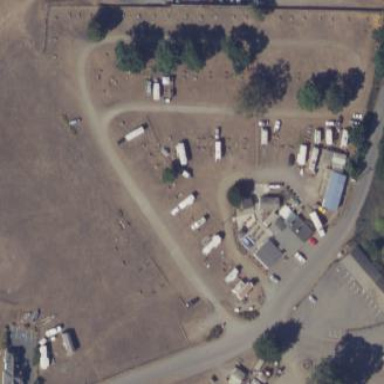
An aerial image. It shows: Caravan site for tourism.